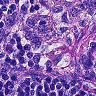
Metastatic tissue present: no